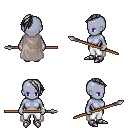
a pixel art fantasy rpg character, female body template, dark elf, purple skin, gray cape, white pants, gray long mohawk hairstyle, bracelets, metal boots, spear, four views (front, back, left, right), 2x2 character sprite sheet, small pixel art, hard edges, no anti-aliasing